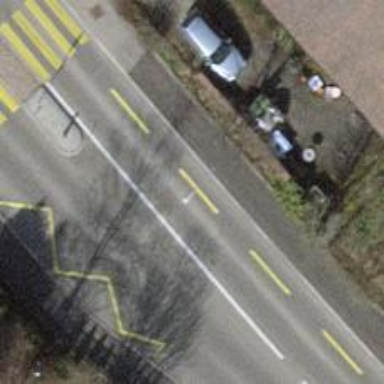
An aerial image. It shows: Public transport stop position.